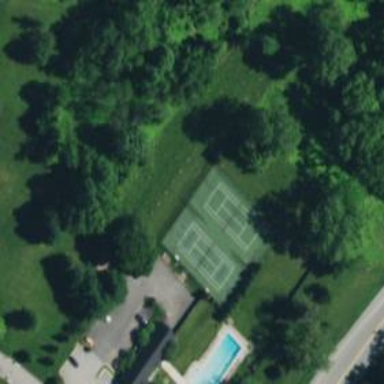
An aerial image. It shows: Tennis court on pitch designated for leisure land.